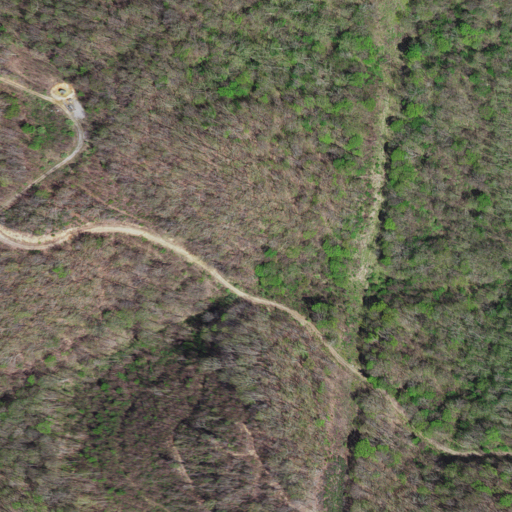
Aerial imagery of gap in Virginia named Low Gap containing deciduous forest and open development